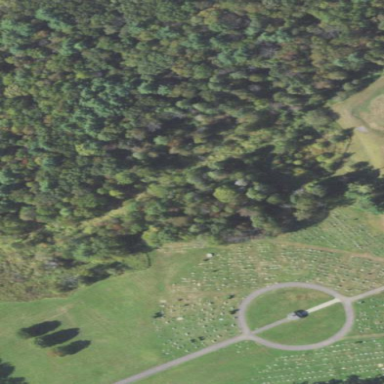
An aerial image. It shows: Cemetery or graveyard.